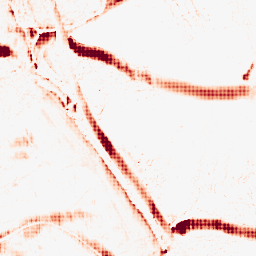
Category: morphological
Decomposition family: morphological_ellipse
Decomposition parameters: operation: opening
width: 20
height: 5
Upsampling method: sinc_hamming
Upsampling parameters: scale: 8
kernel_size: 8
Upsampling scale: 8